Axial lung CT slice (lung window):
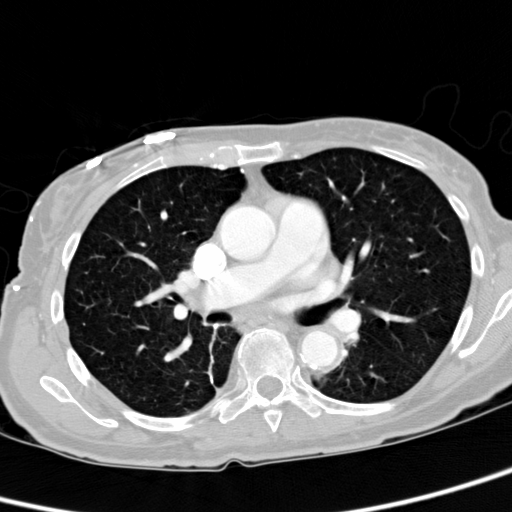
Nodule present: no